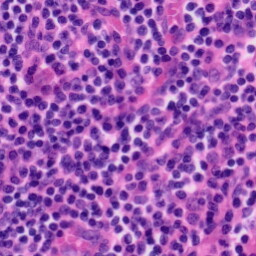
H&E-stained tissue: Tonsil